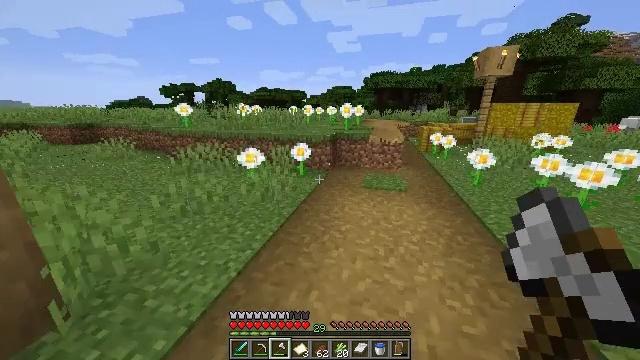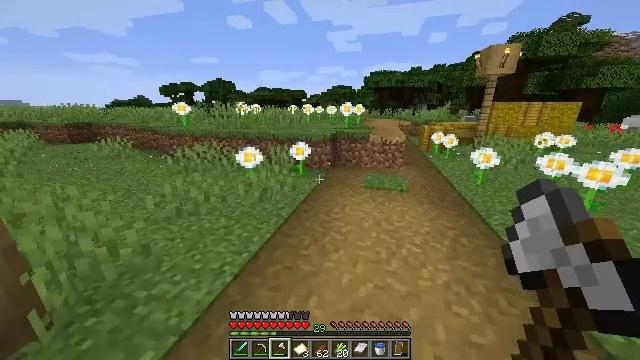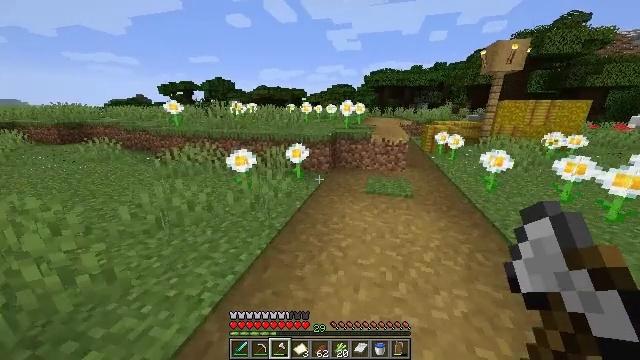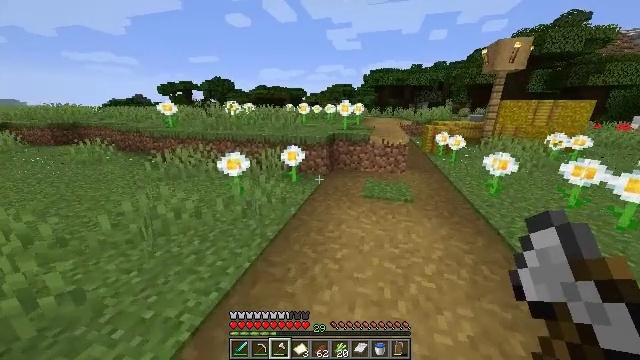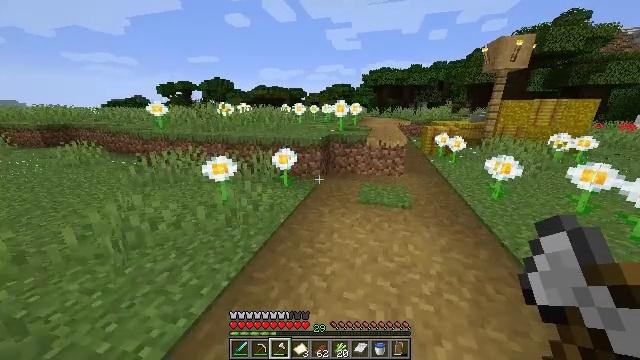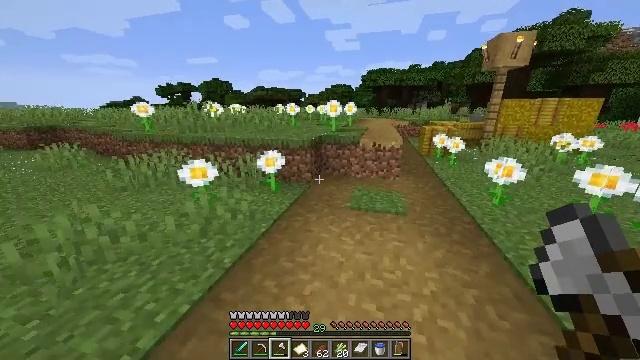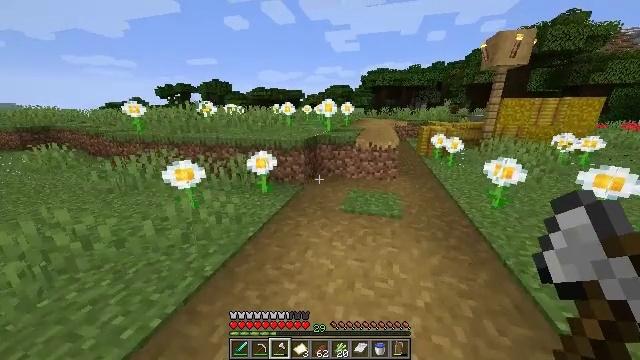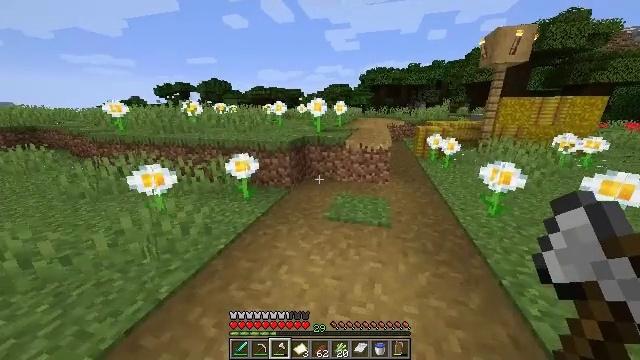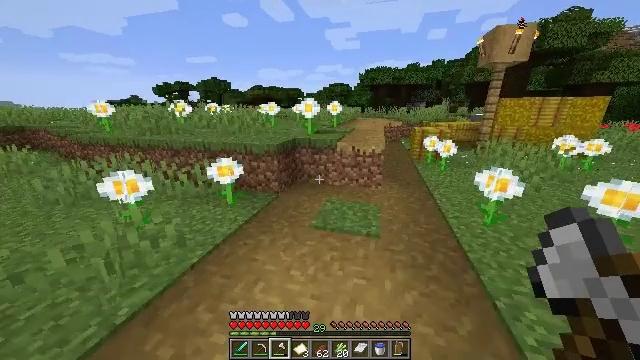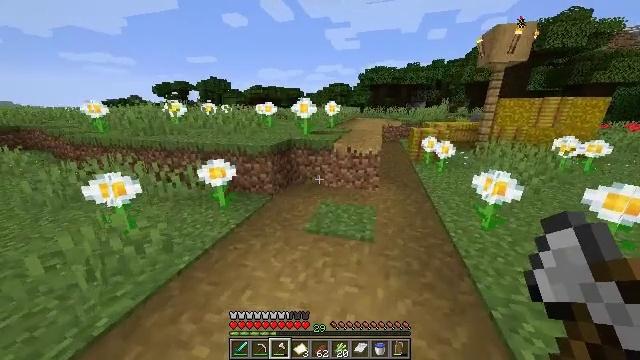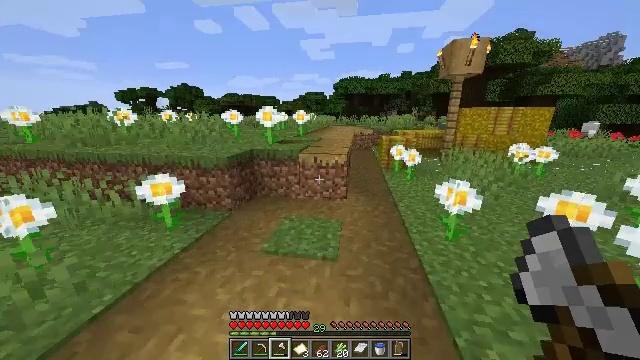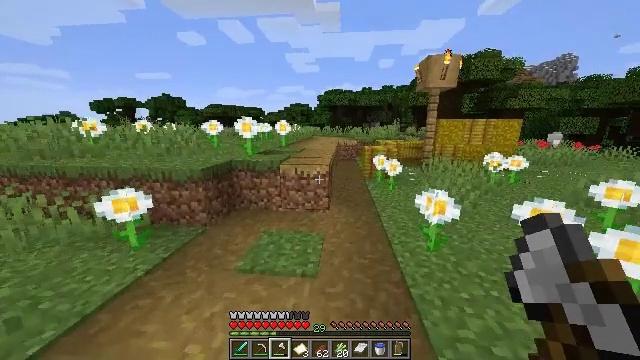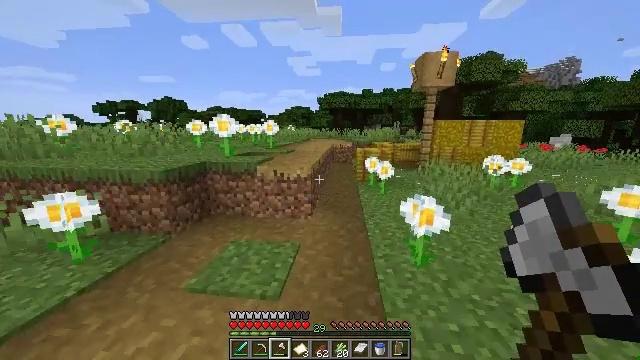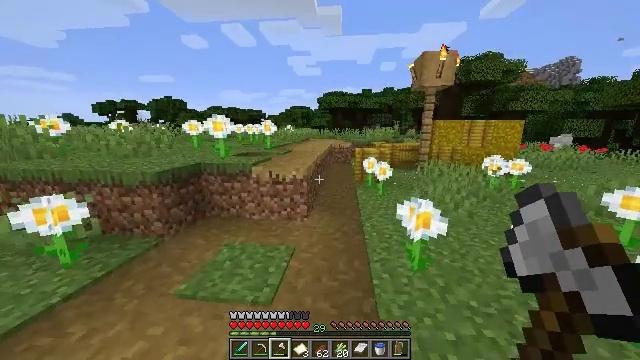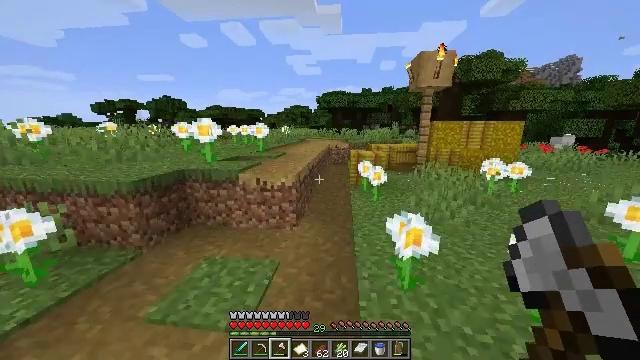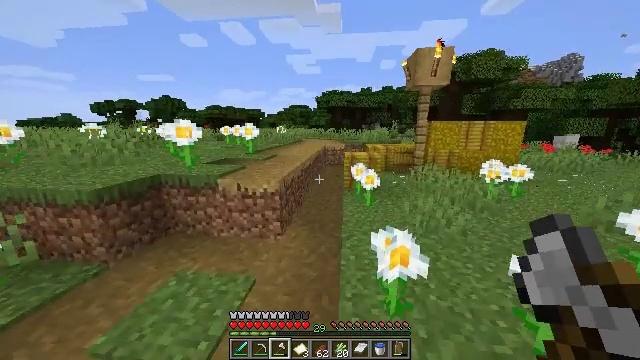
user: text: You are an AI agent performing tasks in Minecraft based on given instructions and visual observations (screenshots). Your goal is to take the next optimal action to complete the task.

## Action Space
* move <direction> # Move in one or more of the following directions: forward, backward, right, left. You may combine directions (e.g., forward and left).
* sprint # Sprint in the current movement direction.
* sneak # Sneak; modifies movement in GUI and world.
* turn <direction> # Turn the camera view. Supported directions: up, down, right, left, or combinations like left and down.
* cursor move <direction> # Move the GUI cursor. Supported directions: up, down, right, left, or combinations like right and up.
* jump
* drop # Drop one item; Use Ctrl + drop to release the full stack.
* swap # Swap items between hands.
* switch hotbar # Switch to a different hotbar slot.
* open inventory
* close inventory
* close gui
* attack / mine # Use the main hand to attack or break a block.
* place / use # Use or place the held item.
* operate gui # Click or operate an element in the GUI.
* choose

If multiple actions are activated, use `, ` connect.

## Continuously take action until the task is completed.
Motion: motion action
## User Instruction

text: Attack the hay block to get hay.
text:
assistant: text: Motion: move forward, sprint
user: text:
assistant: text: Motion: move forward and move right, sprint
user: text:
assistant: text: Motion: move forward and move right, sprint
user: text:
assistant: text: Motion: move forward and move right, sprint
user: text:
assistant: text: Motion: move forward and move right, sprint
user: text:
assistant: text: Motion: move forward and move right, sprint
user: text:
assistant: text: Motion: move forward and move right, sprint
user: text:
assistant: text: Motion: move forward and move right, sprint
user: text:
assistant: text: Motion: move forward and move right, sprint
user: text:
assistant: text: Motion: move forward and move right, sprint, turn right and up
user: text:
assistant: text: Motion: move forward and move right, sprint, turn right and up
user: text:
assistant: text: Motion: move forward and move right, sprint
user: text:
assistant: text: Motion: move forward and move right, sprint
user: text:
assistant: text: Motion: move forward and move right, sprint
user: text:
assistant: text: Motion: move forward and move right, sprint
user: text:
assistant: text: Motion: move forward and move right, sprint
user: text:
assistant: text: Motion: move forward and move right, sprint
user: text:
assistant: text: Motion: move forward and move right, sprint
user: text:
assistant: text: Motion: move forward and move right, sprint
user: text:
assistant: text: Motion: move forward and move right, sprint
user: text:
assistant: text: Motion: move forward and move right, sprint
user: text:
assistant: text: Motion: no_op
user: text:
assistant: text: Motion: no_op
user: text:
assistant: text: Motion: no_op
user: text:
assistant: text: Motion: no_op
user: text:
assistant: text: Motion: no_op
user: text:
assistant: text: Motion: no_op
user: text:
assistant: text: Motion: no_op
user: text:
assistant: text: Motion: no_op
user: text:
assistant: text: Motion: no_op